Question: I want to make htmlpage like this .

But i dont want to make 4 table for this 1 page.
What will be best way to make this (i will add some elements in cells after ) - Panel , Div , or something else ? Wait for good advice .
P.S. i write in Asp.Net / CSS .
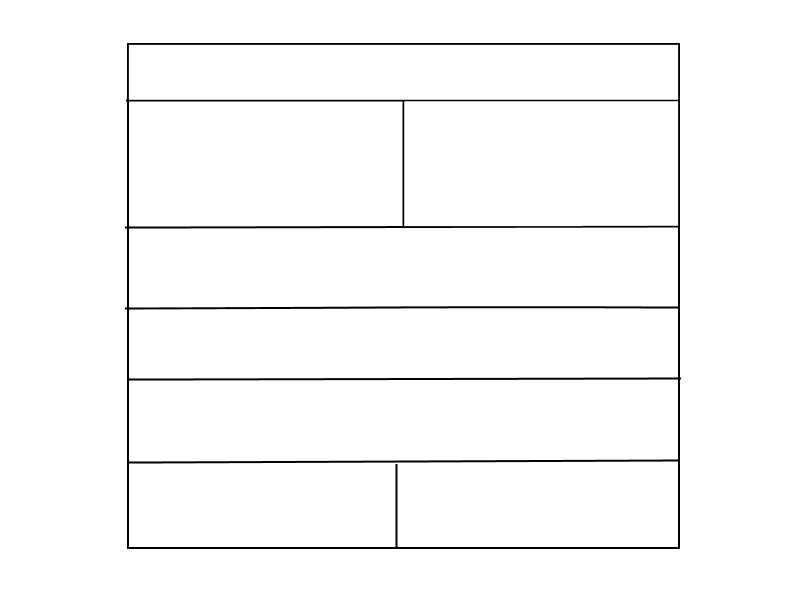
Answer: You didn't state what contents should come on the page and how should they be placed. I'm just guessing what your page might look like and would suggest you to use the appropriate elements provided in HTML5. For the top area you could use:
'''
<header role="banner><!-- your contents --></header>
'''
assuming it contains title, logo or similar.
The central part could be wrapped by the element 'main':
'''
<main role="main">
<section>Section1</section>
<section>Section2</section>
<section>Section1</section>
</main>
'''
The part taking the menu i.e. navigation should be marked up with:
'''
<nav role="navigation">
<!-- menu entries -->
</nav>
'''
The bottom part could be marked up as:
'''
<footer role="footer">
<!-- if you need two different containers inside -->
<div id="footer-left"></div>
<div id="footer-right"></div>
</footer>
'''
This is just a rough example that should give you an idea how to proceed further.
Don't use tables for layouting the page as it is frowned upon. Position the elements using CSS3.
Good luck!